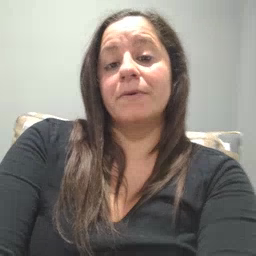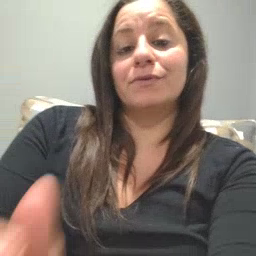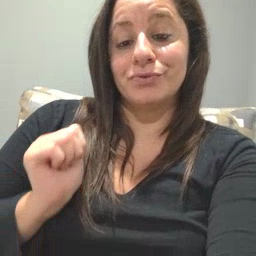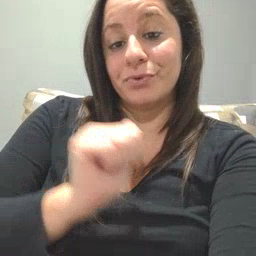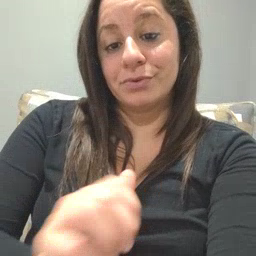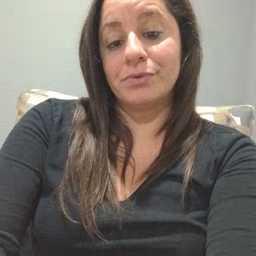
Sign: jacket